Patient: sex M, age 43
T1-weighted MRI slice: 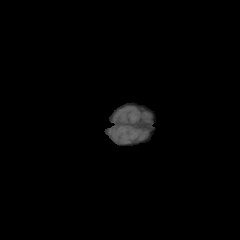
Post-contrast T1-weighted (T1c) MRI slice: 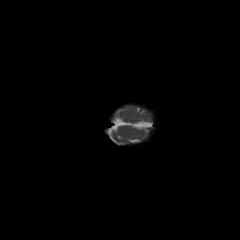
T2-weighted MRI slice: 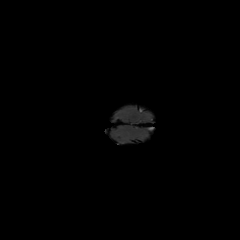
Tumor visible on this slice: no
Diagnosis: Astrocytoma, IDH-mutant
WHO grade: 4